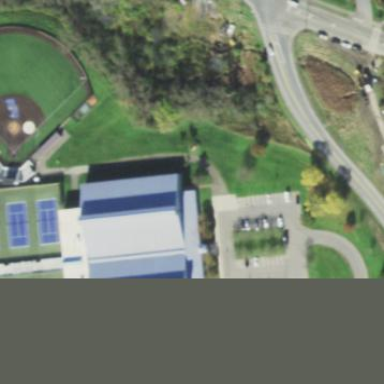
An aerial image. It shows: Building designated as sports center for tennis.